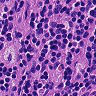
Metastatic tissue present: no